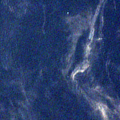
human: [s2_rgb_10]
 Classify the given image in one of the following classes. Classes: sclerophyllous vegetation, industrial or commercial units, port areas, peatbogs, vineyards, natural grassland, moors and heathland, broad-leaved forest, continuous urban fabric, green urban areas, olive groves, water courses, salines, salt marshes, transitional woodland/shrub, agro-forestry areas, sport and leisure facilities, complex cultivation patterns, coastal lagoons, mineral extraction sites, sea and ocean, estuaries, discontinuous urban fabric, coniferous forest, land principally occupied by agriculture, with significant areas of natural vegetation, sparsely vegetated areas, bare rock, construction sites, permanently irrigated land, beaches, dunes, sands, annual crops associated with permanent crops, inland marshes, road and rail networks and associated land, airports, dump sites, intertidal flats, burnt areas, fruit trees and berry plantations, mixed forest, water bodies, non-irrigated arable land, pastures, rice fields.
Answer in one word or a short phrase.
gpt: water bodies